Aerial crown-view tile of a tropical tree (Barro Colorado Island, Panama), acquired 20250715:
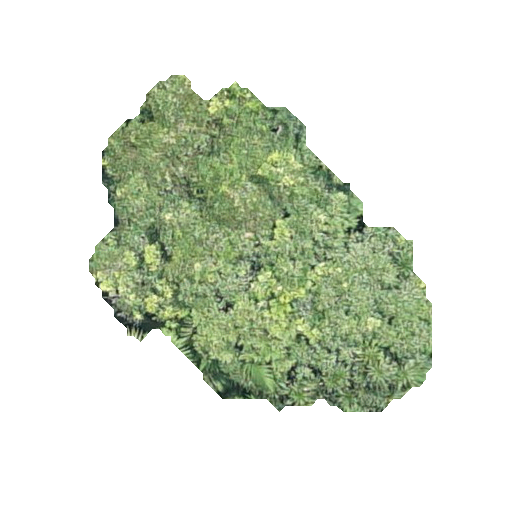
Species: Protium tenuifolium
GBIF accepted scientific name: Protium tenuifolium
Crown area: 114.448 m²